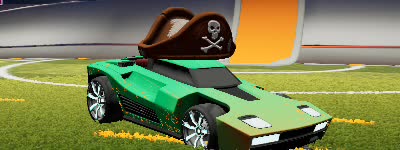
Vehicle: breakout